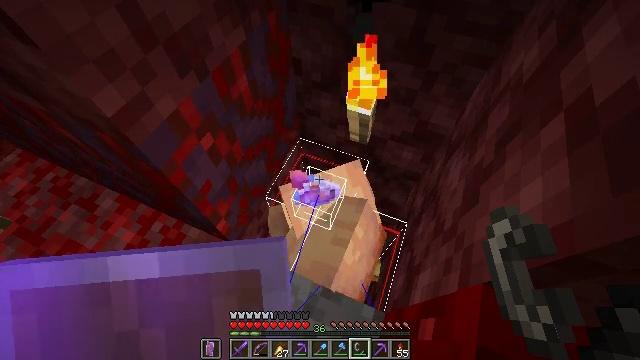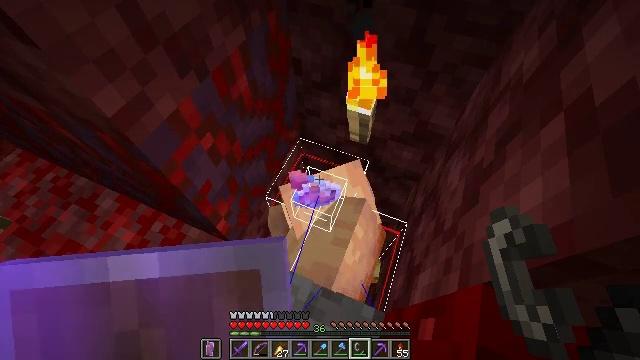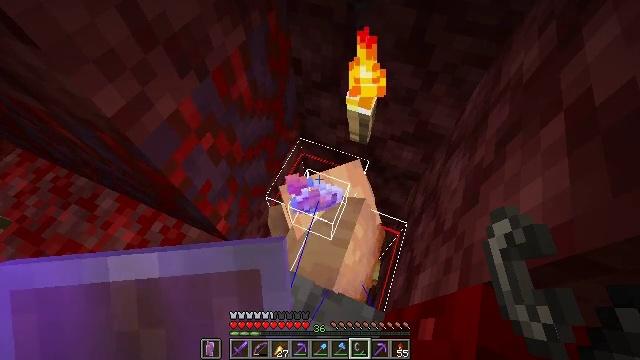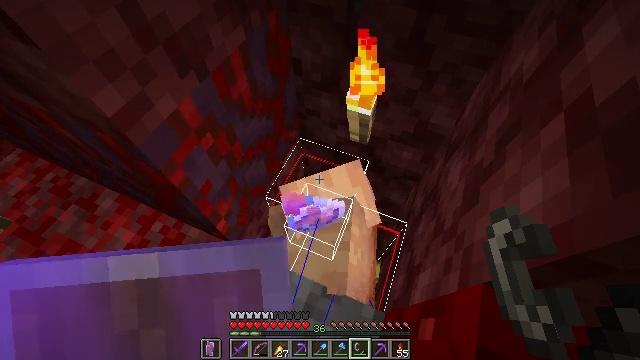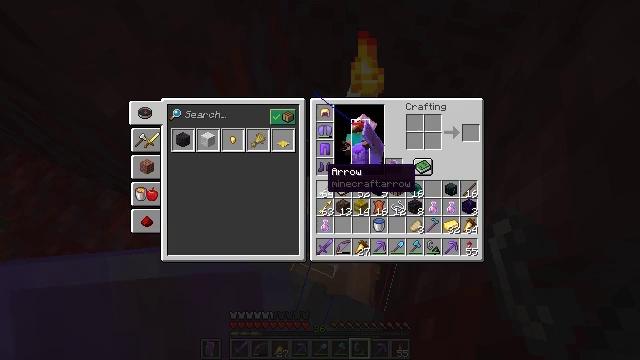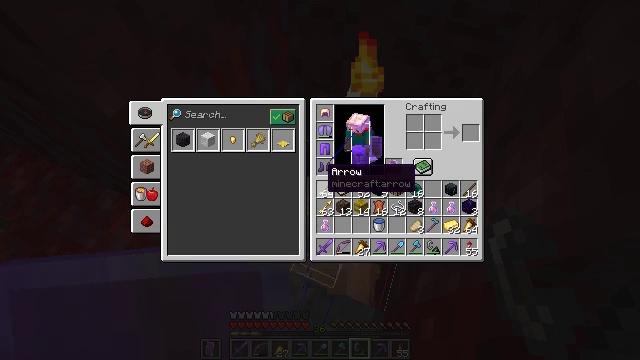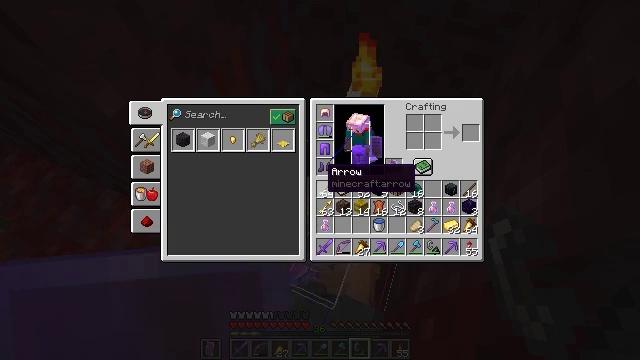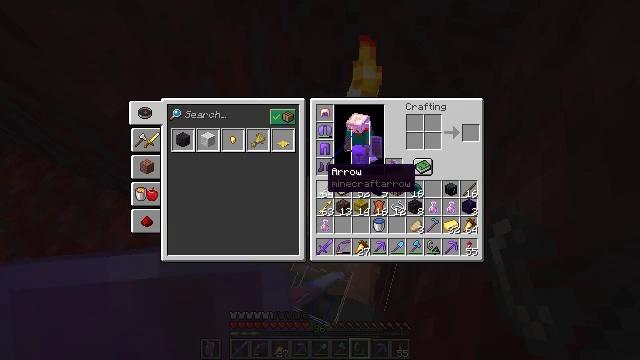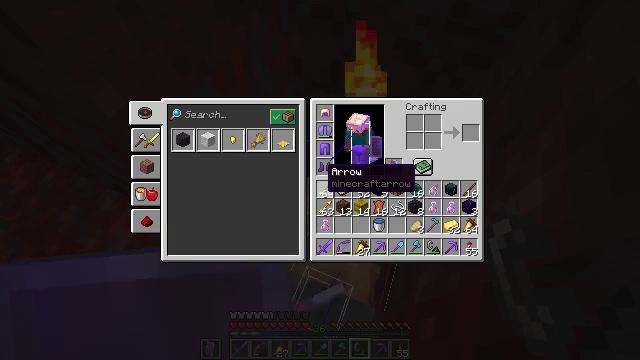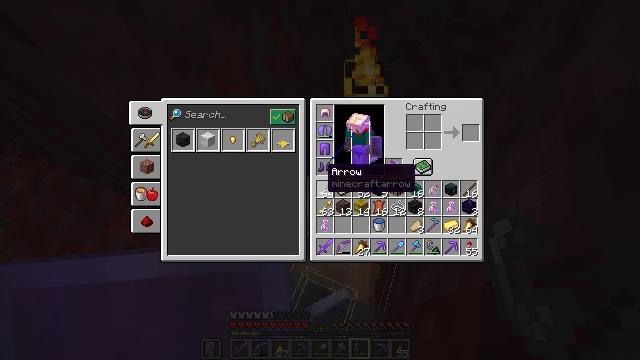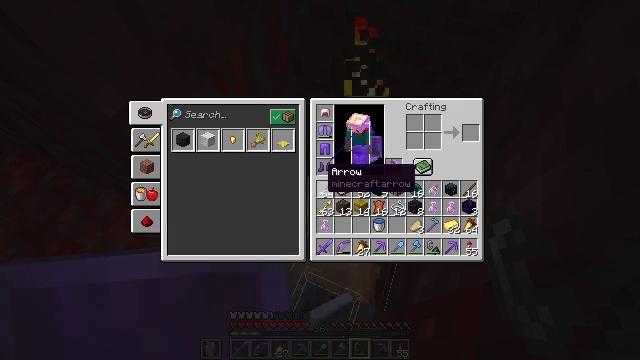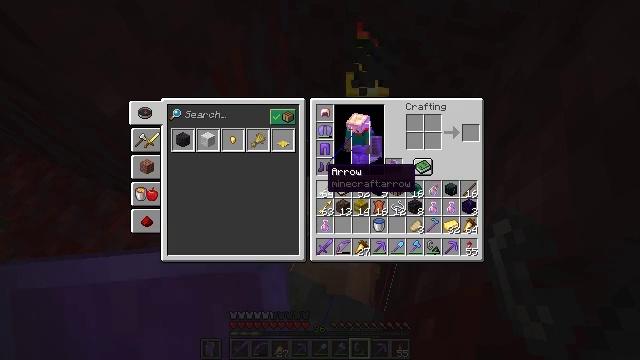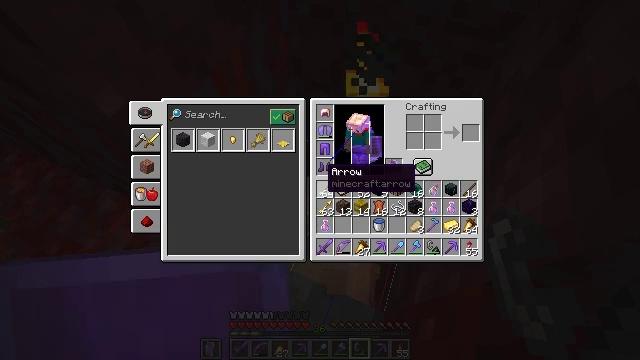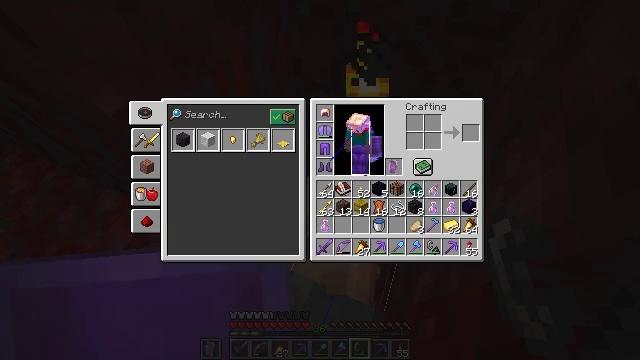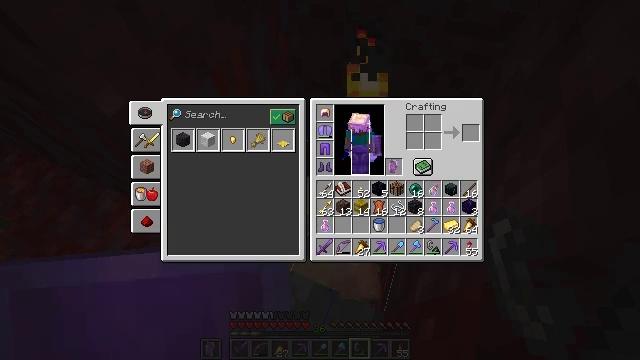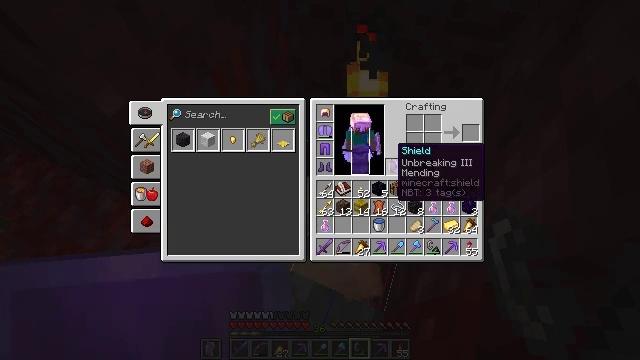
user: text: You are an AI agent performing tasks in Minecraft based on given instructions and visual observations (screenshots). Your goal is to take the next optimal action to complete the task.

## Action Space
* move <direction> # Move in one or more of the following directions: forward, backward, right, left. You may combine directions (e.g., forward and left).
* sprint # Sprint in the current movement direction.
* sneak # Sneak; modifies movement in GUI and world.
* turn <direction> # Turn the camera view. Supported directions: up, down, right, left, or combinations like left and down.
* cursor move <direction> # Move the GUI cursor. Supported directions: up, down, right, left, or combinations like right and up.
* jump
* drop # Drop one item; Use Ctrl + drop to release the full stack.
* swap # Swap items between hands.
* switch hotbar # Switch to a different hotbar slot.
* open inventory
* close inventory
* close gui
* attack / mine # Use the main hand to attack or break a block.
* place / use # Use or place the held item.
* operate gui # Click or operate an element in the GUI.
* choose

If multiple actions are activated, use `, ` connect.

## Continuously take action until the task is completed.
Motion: motion action
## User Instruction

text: Remove a fire charge from the inventory.
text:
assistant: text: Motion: no_op
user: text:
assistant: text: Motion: no_op
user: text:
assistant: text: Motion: no_op
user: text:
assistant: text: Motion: open inventory
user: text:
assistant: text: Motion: open inventory
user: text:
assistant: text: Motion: open inventory
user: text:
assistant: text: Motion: no_op
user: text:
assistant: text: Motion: no_op
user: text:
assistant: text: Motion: no_op
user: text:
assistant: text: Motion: no_op
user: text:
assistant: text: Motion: no_op
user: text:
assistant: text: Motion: no_op
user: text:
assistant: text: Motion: cursor move right and up
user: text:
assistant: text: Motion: cursor move right and up
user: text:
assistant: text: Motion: cursor move right
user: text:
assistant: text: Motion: no_op
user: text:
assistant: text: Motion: no_op
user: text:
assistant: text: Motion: no_op
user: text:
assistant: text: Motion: no_op
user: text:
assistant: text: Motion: no_op
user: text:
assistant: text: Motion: no_op
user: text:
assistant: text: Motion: no_op
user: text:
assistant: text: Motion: no_op
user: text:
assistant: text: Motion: no_op
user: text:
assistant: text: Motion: cursor move right and up
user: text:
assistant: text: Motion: cursor move right and up
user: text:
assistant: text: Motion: no_op
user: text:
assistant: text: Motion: no_op
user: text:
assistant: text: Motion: no_op
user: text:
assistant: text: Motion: no_op